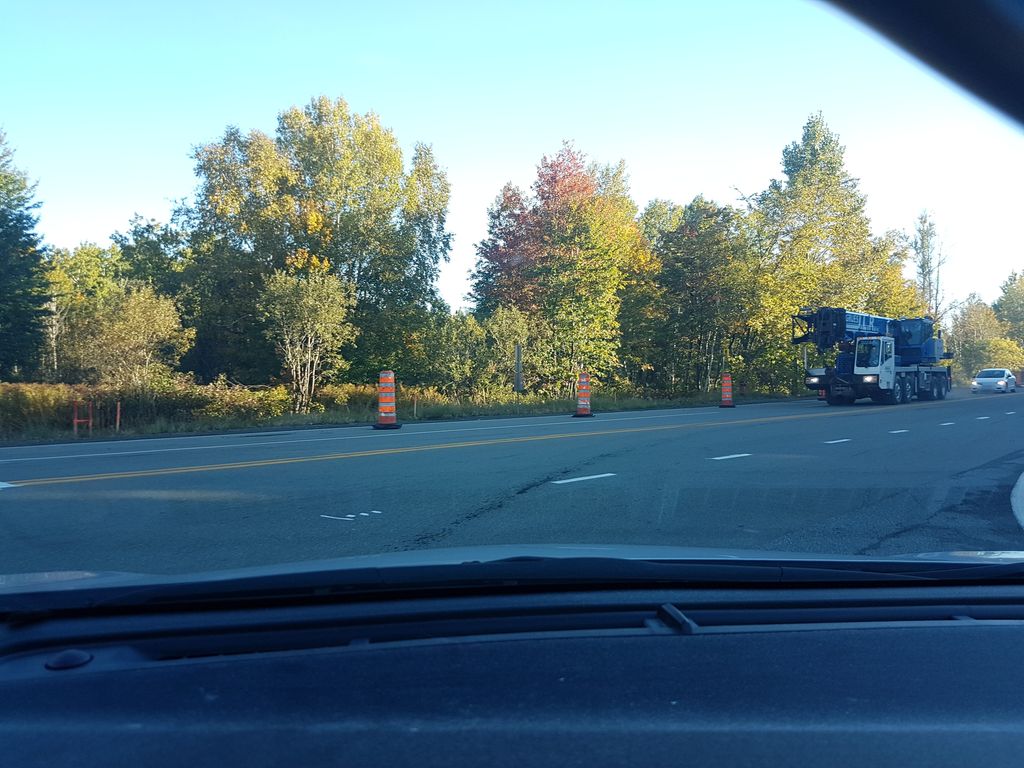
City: quebec_city